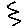
Label: zigzag